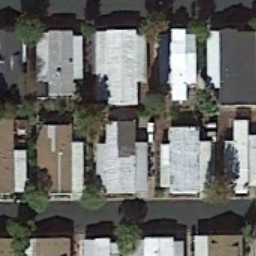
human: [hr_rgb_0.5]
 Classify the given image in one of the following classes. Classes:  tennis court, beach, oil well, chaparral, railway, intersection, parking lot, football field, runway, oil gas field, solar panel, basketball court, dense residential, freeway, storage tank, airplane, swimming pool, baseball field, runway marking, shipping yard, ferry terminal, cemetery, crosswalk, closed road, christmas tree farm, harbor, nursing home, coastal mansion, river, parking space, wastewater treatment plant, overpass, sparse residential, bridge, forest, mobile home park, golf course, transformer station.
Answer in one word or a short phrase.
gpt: mobile home park